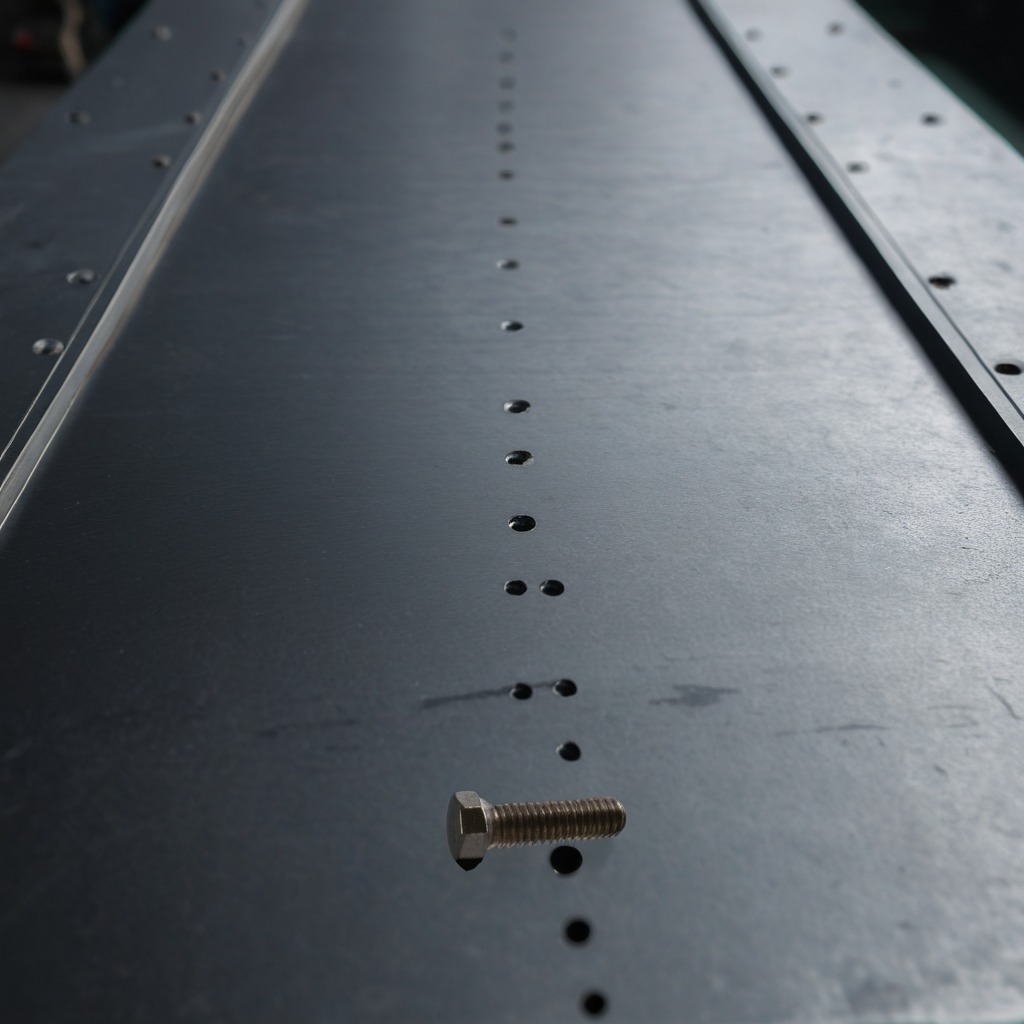
A metal screw lies on a cold steel table in a mining workshop gritty textures.